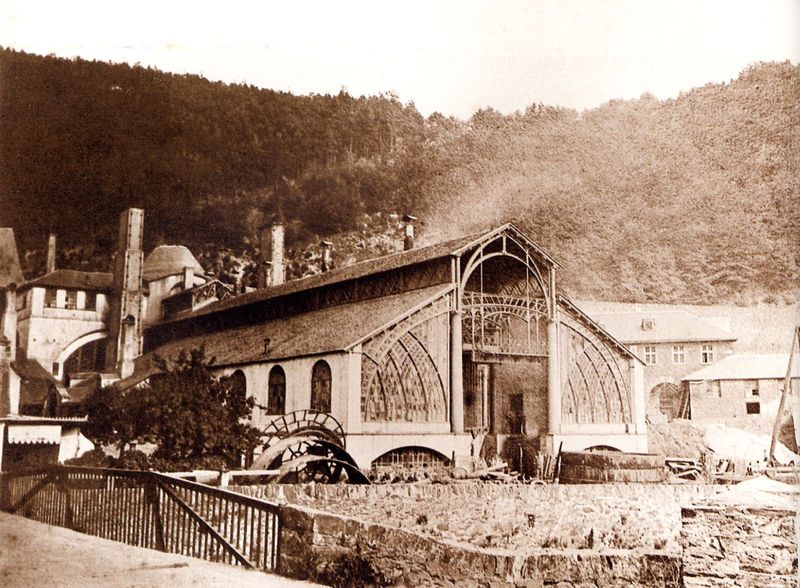
Titel: Sayner Hütte
Standort: Sayn (EU - D - RP)
Schlagwörter: berg, fenster, glas, gebäude, haus, zaun, architektur, häuser, gitter, rauch, wald, kamin, schornstein, hang, zug, dorf, mauer, schornsteine, fabrik, industrie, rad, halle, foto, fotografie, eisen, schwarzweiß, bahnhof, spitzbogen, industrialisierung, schiene, fotographie, eisenkonstruktion, fabrikgebäude, stahl, streben, bau, station, werk, brauerei, wasserkraft